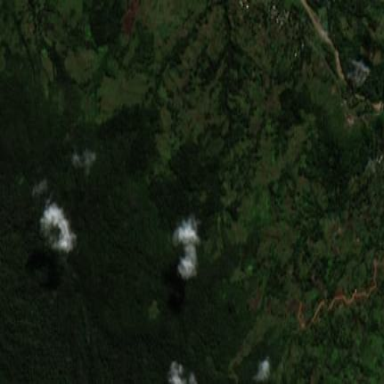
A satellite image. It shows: Forest with evergreen broadleaved trees. These trees were planted by community members in scattered hamlets.